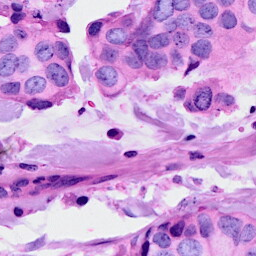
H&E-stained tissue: Breast